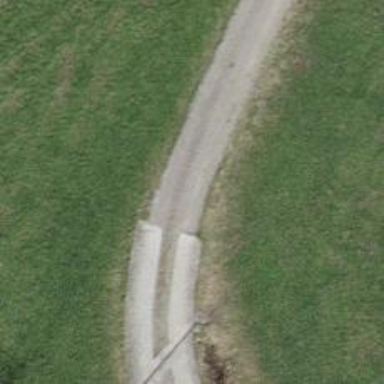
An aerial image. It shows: Compacted track with grade2 level.